Field crop: tomato
Growth stage: 1
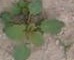
Species: solanum